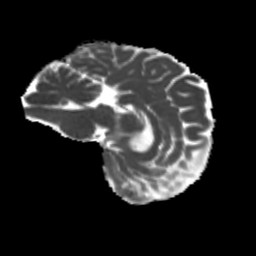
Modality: MD
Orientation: sagittal
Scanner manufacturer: siemens
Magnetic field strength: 3 T
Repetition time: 4 s
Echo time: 0.0594 s